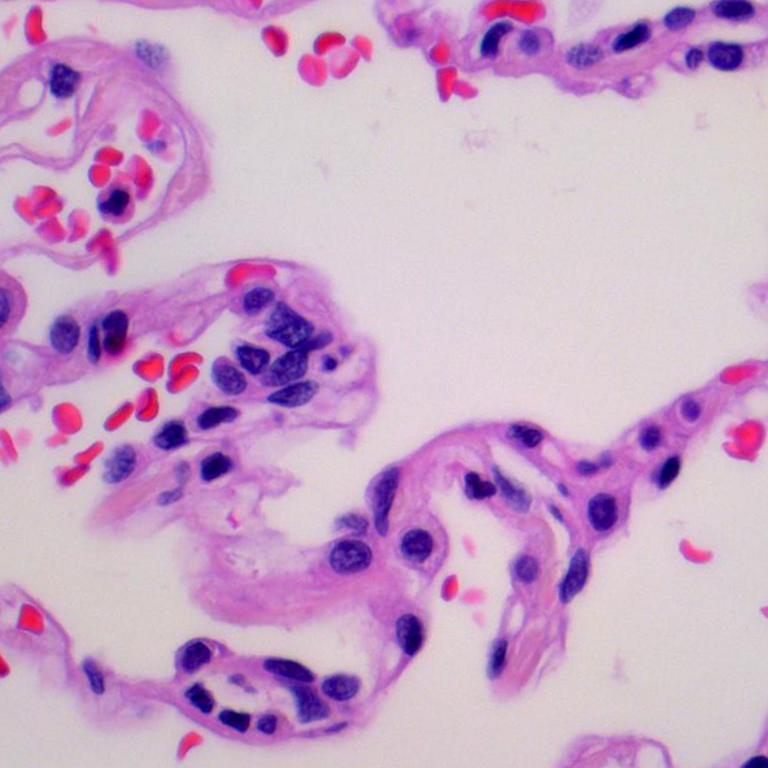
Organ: lung
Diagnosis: benign